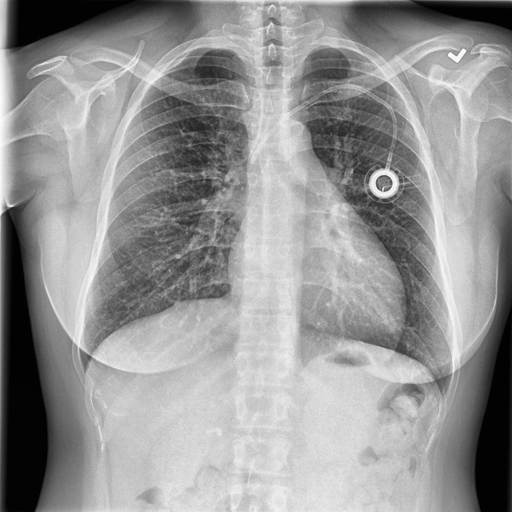
Finding: NORMAL